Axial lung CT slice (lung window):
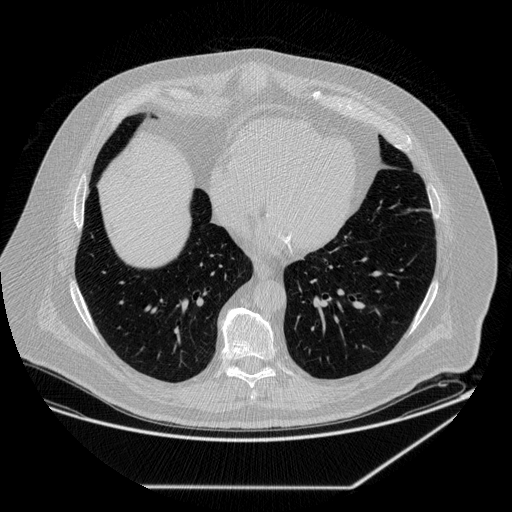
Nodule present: no